Current action and preconditions to check: path_clear

Your task: For each precondition in the list above, predict whether it will hold at this action.

Consider the current scene as observed from the mobile robot's camera, and analyze the predicted future states of all dynamic agents (e.g., people, animals, vehicles, or any moving entities) within the NEXT SECOND.

IMPORTANT: Only answer "very likely" if you are absolutely certain—based on strong, clear evidence—that a dynamic agent will violate the precondition in the predicted future state. Do NOT answer "very likely" for unlikely, ambiguous, or low-probability risks.

Ask yourself for each precondition: Is there a high probability, with clear and convincing evidence, that the predicted future states of any dynamic agent will interfere with the predicted future state of the currently executing action within the NEXT SECOND, causing that precondition to fail?

Assess the risk level based on these predictions. Use "likely" or "very likely" if motions create a clear risk of interference.

Use "neutral" or "improbable" if agents are nearby but their predicted paths are clearly diverging or non-conflicting.

Failure Risk Categories: "very improbable", "improbable", "neutral", "likely", "very likely"

Answer Format: Output ONLY the probability_of_failure value from these categories: "very improbable", "improbable", "neutral", "likely", "very likely"

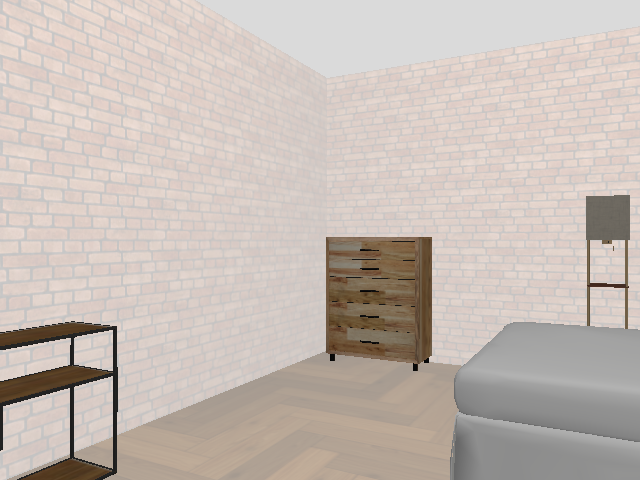

Answer: very improbable